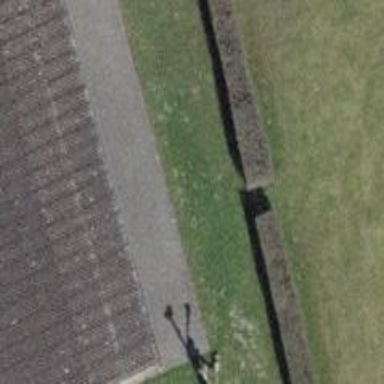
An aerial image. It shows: Hedge barrier.